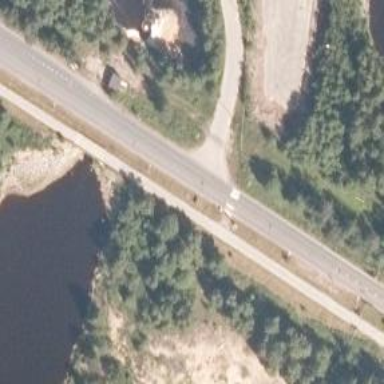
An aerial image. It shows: Cycleway.